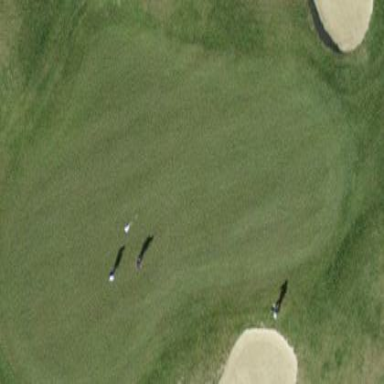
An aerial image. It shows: Picturesque green golfing area with grass land use.